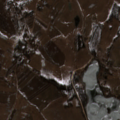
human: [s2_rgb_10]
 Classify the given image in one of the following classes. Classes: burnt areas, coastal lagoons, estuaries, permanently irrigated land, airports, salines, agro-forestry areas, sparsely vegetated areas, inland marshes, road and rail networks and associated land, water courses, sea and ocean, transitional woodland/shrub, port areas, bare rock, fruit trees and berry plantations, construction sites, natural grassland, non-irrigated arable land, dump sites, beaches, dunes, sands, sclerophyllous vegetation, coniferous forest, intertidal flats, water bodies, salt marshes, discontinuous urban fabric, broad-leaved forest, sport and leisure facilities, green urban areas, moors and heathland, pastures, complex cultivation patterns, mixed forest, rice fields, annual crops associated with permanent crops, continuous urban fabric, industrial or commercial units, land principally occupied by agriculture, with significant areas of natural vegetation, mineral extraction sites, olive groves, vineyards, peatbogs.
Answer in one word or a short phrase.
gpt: non-irrigated arable land, complex cultivation patterns, water bodies